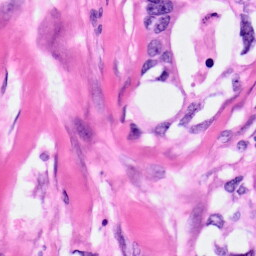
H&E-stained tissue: Pancreatic